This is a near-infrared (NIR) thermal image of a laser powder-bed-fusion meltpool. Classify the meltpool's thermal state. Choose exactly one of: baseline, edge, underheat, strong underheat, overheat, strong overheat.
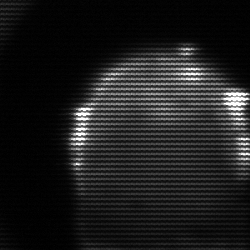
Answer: edge